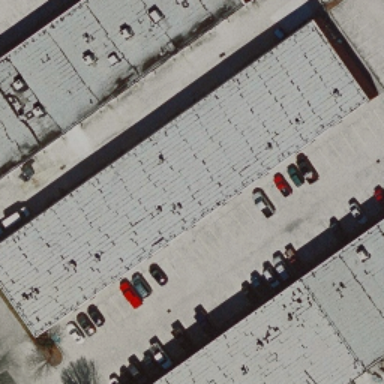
There are some buildings arranged neatly .